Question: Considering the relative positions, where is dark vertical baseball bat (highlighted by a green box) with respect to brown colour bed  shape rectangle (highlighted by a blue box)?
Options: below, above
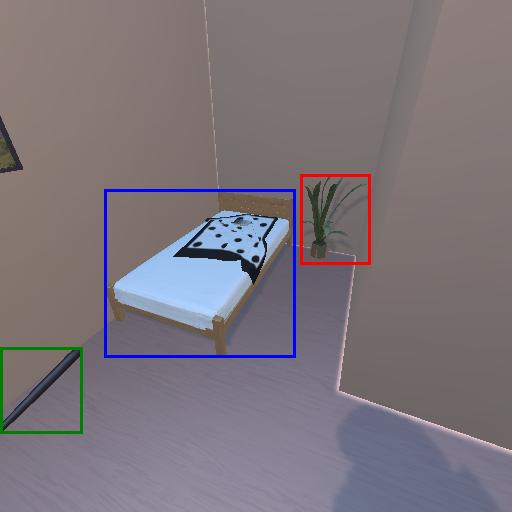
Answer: below